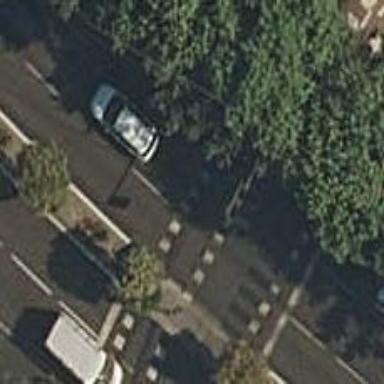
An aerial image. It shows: Marked crossing for cyclists on cycleway.